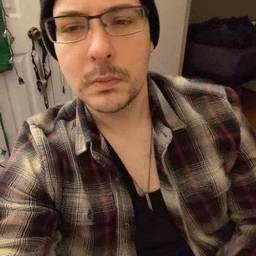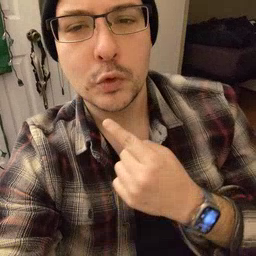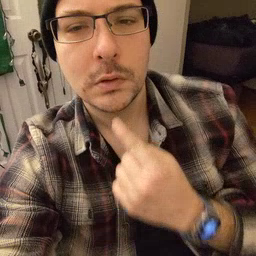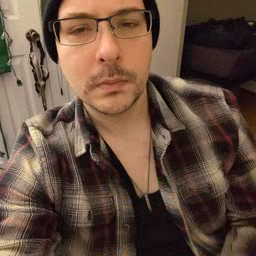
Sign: chin